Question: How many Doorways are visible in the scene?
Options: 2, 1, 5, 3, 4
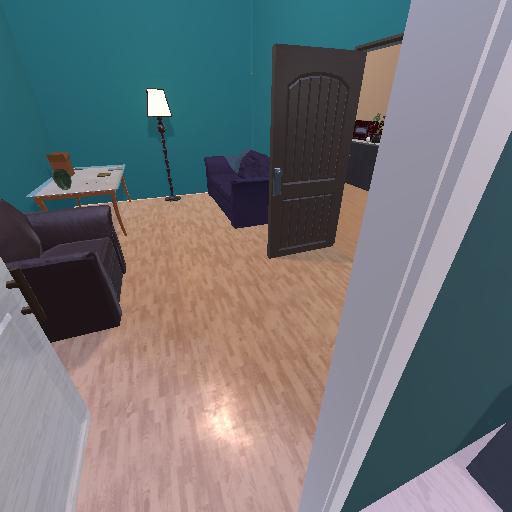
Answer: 2